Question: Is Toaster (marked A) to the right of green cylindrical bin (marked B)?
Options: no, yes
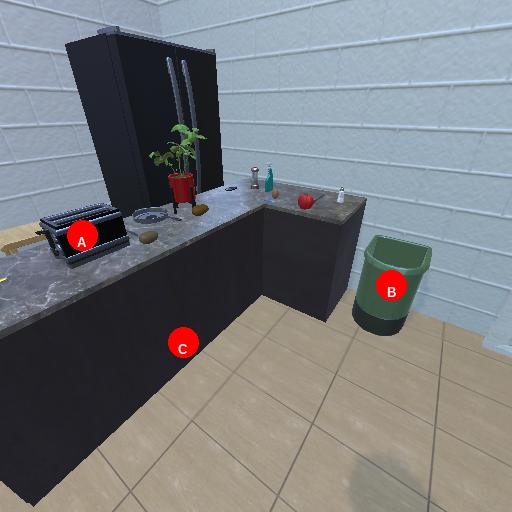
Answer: no